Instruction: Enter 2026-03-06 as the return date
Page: home
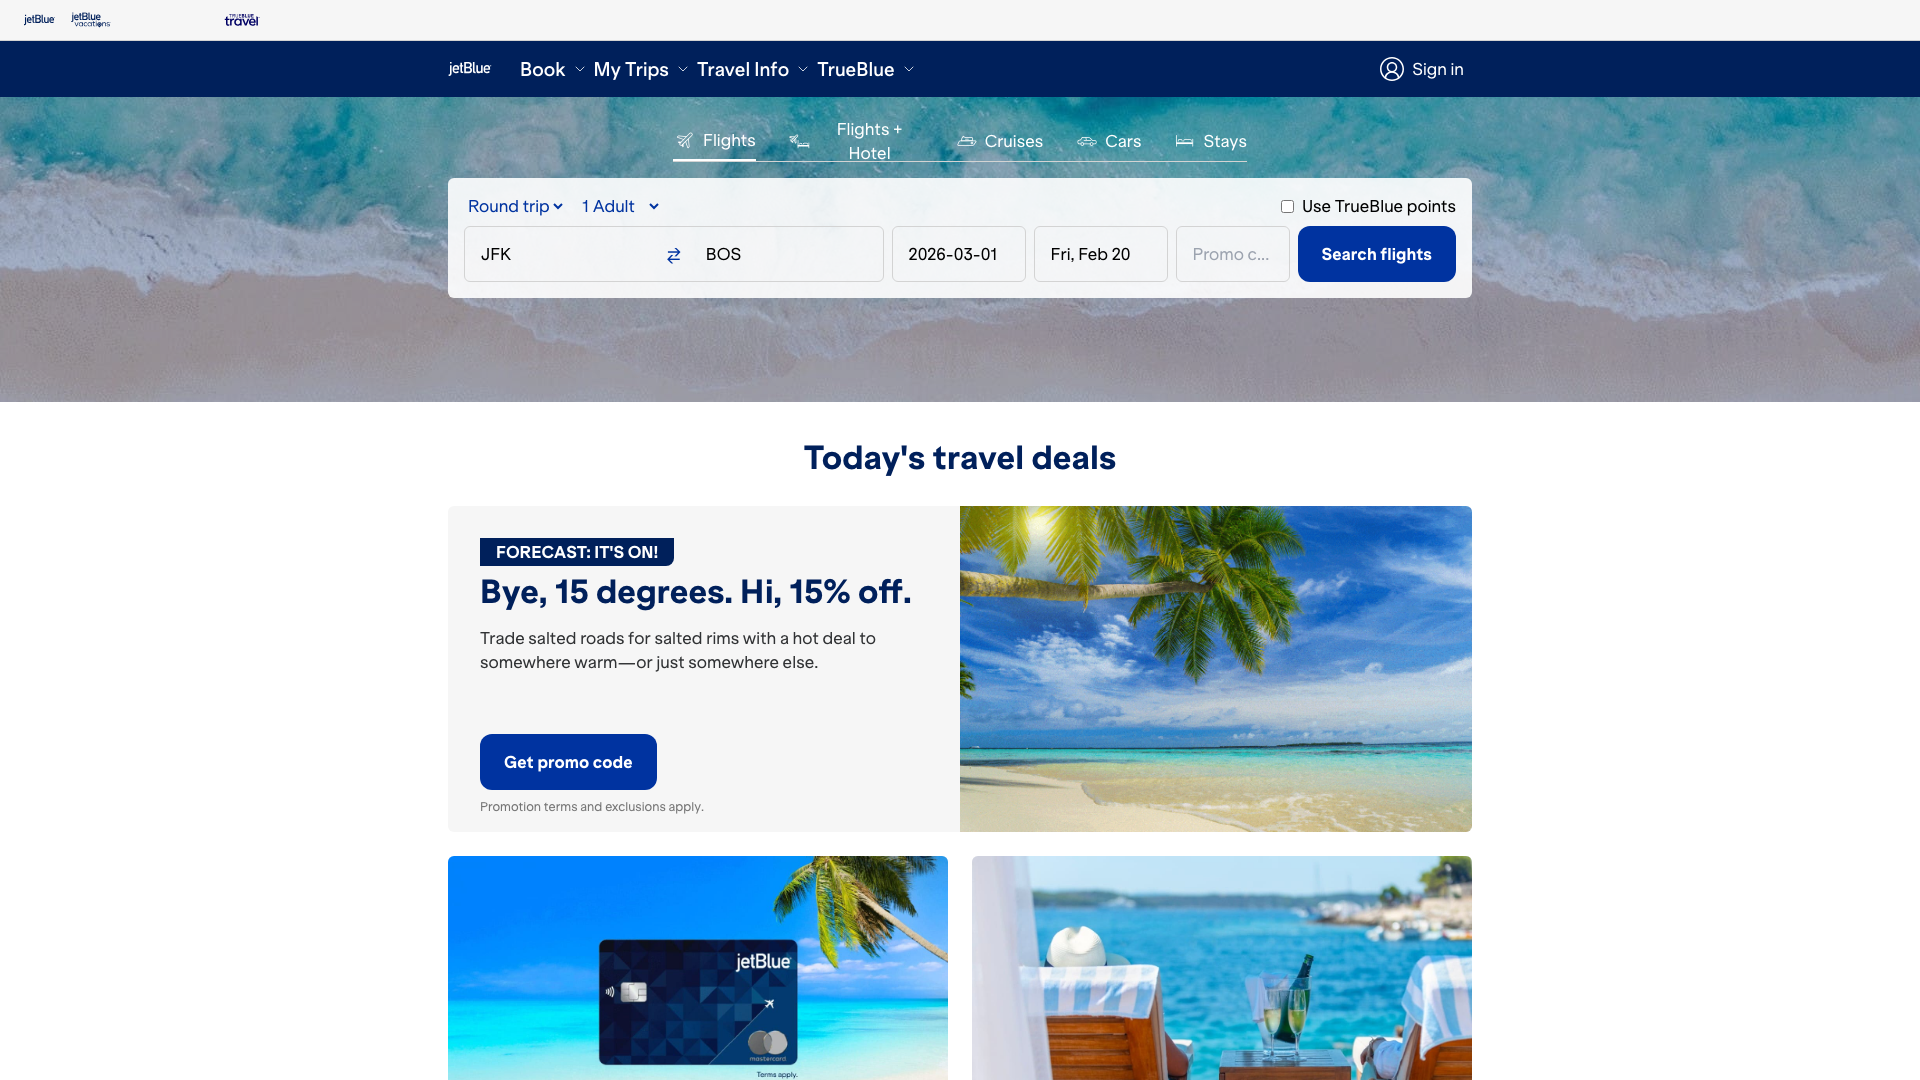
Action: type